Question: I am trying to mimic the functionality of the image below. I am working on a wordpress blog and I need to be able to put blog post into a tree structure underneath categories
I only need to go 3 levels deep at most
'''
Category 1
- blog post
- blog post
- SUB-CATEGORY
--- blog post
--- blog post
CATEGORY 2
- SUB-CATEGORY
--- blog post
--- blog post
- SUB-CATEGORY2
--- blog post
--- blog post
- SUB-CATEGORY3
--- blog post
--- blog post
'''
I am lost on where to even begin, can anyone point me in the right direction on where to begin?
Using PHP, MySQL, Javascript. I would like to have the categories and sub-categories be able to be collapsed and expanded which I can do with javascript and when you click an actual blog post it should load it into a frame or window beside the tree

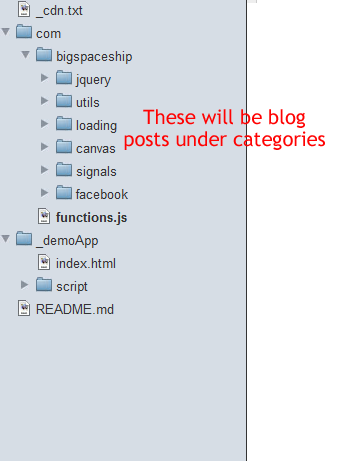
Answer: Consider the Wordpress plugin <URL>.